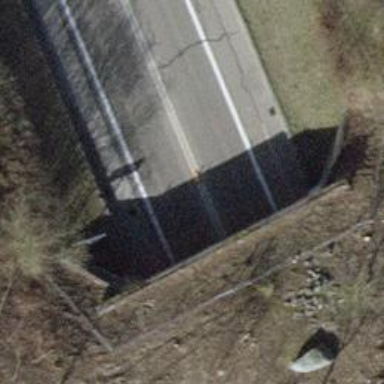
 part of trunk highway that is also motorroad."